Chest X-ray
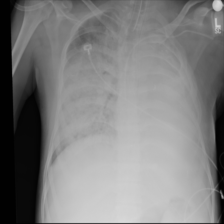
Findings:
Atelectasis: negative
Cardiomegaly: negative
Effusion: negative
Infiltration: positive
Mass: negative
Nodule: negative
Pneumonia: negative
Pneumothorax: negative
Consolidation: negative
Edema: negative
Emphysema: negative
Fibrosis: negative
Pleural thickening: negative
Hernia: negative